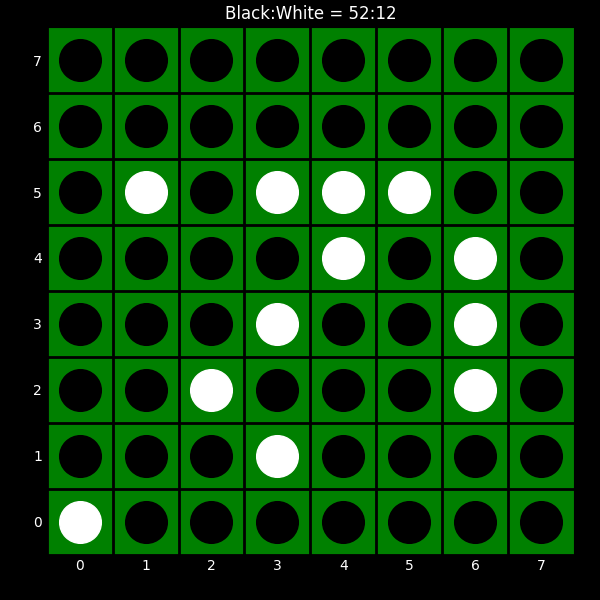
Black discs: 52
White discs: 12